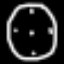
Label: clock